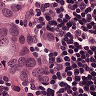
Metastatic tissue present: yes